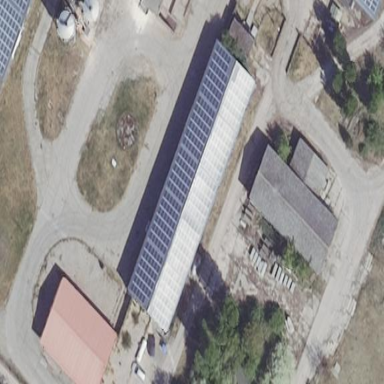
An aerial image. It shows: Building featuring small installation solar photovoltaic panel for electricity generation.